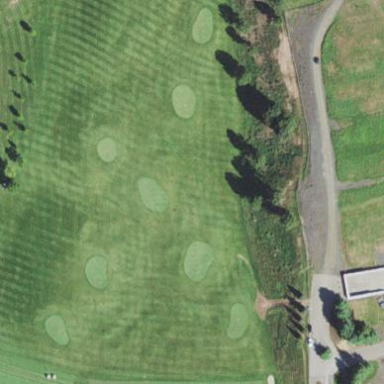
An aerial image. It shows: Grassy area designated as driving range for golf.